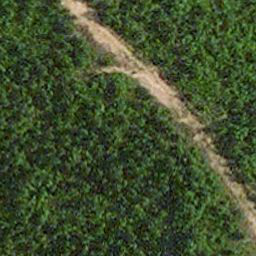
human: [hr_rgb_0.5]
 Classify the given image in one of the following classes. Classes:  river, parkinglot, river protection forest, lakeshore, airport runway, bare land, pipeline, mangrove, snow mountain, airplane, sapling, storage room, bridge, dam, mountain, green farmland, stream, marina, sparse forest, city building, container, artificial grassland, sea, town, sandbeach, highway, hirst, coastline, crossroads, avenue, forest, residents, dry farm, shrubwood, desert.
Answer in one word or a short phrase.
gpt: avenue